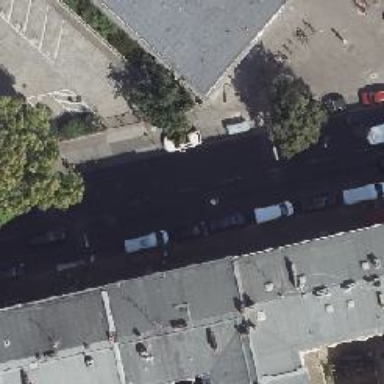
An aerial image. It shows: There is parking obstacle present.